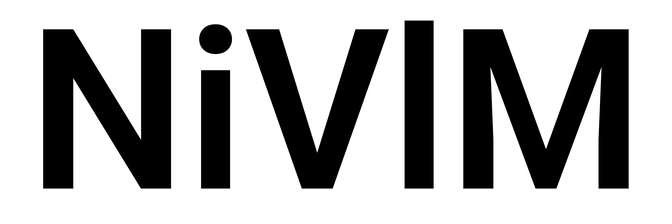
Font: Roboto_SemiBold